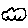
Label: cloud